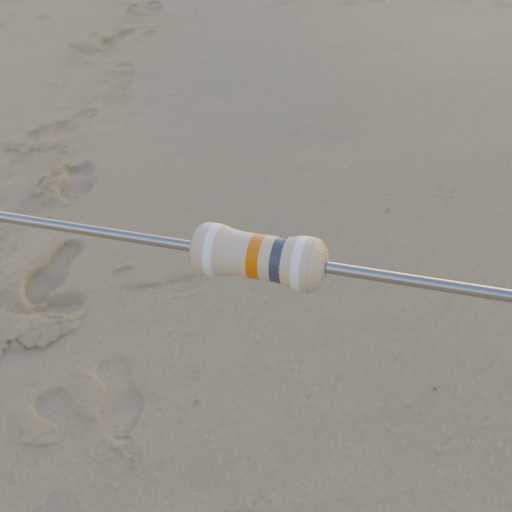
Resistor colour bands (in order): white, orange, gray, white